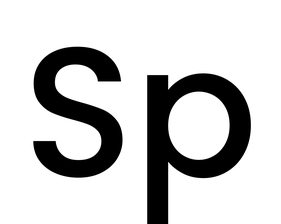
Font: Poppins-Medium